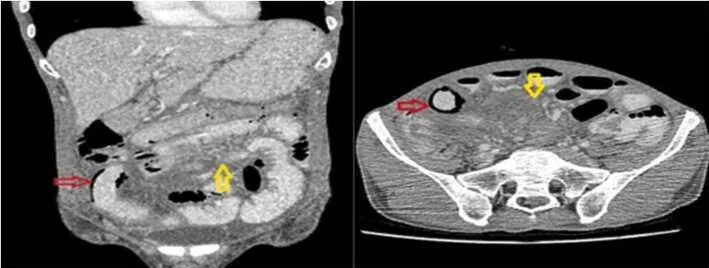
Axial and coronal contrast-enhanced abdominopelvic CT scan depicts increased density of ileal mesentery, representing an infiltrative process (yellow arrow). An ileal loop shows pneumatosis intestinalis in RLQ suggestive of transmural bowel necrosis (red arrow).
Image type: radiology (ct)